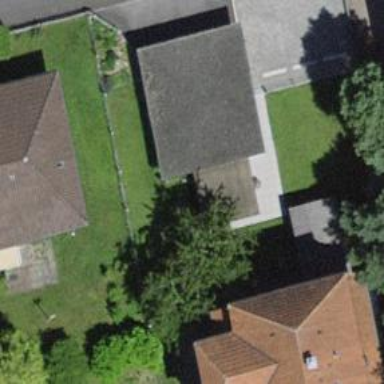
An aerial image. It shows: Garage building.